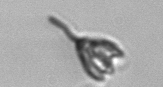
Label: Pyramimonas_longicauda